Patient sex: M
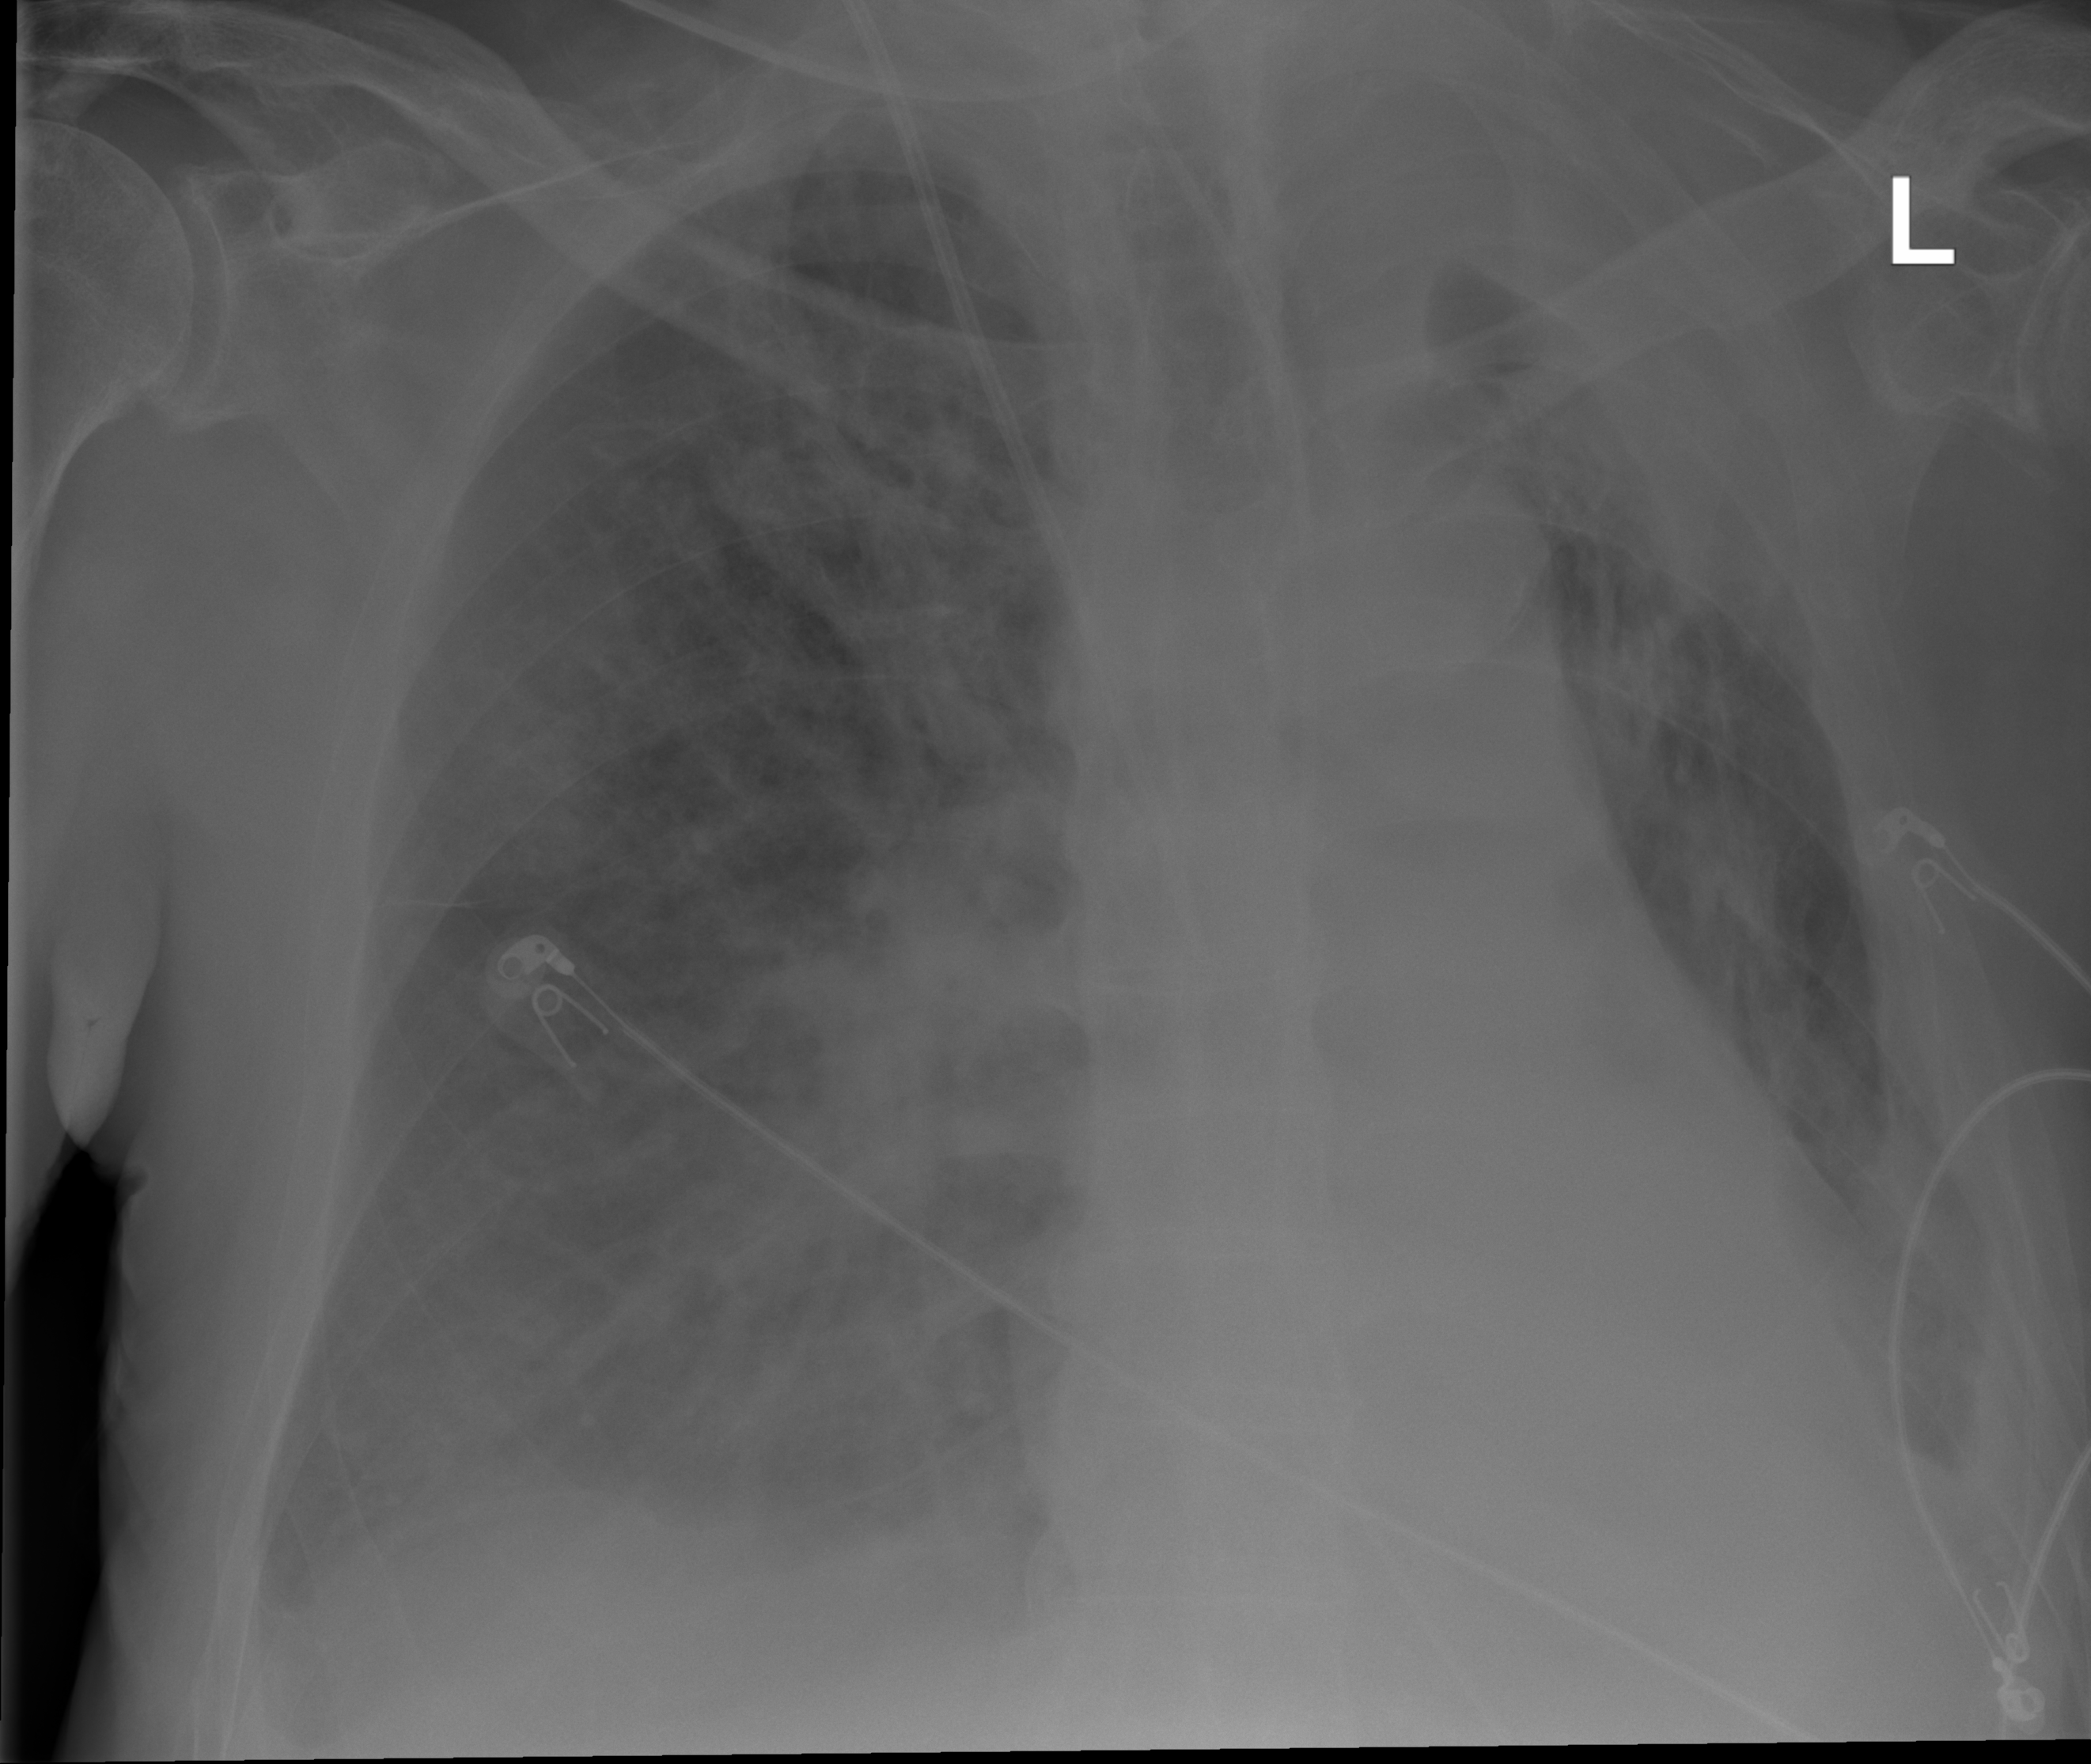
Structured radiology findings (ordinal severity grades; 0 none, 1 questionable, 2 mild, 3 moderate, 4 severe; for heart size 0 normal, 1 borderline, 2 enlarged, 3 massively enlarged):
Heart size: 0
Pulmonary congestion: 0
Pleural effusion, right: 2
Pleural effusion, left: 2
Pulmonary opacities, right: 2
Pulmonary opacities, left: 2
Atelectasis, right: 2
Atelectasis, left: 2